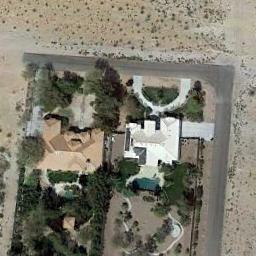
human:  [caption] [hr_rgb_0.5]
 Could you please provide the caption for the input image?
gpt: Many trees are around the sparse residential .

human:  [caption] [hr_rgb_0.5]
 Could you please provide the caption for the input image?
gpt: The sparse residential is on the bare land next to the farmland and some trees .

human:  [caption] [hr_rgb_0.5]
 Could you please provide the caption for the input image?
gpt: There are several houses of various sizes and a few green trees in a sparse residential area surrounded by open spaces .

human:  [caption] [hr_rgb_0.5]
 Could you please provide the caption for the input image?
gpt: Here is a gorgeous home with a trail behind and a row of trees in front .

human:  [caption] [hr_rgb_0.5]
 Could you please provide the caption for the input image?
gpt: A sparse residential area with some green trees and two buildings .